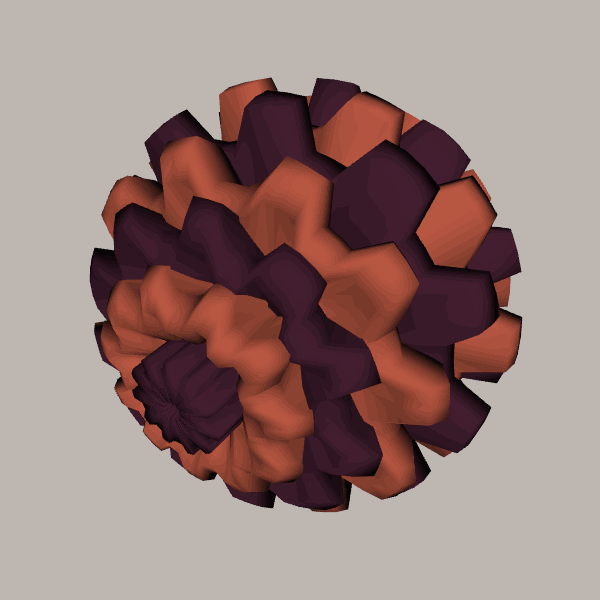
Background: light